Question: Is there a way to narrow the select handles.
for instance

Narrowing down the actual handles on the right?
Thanks
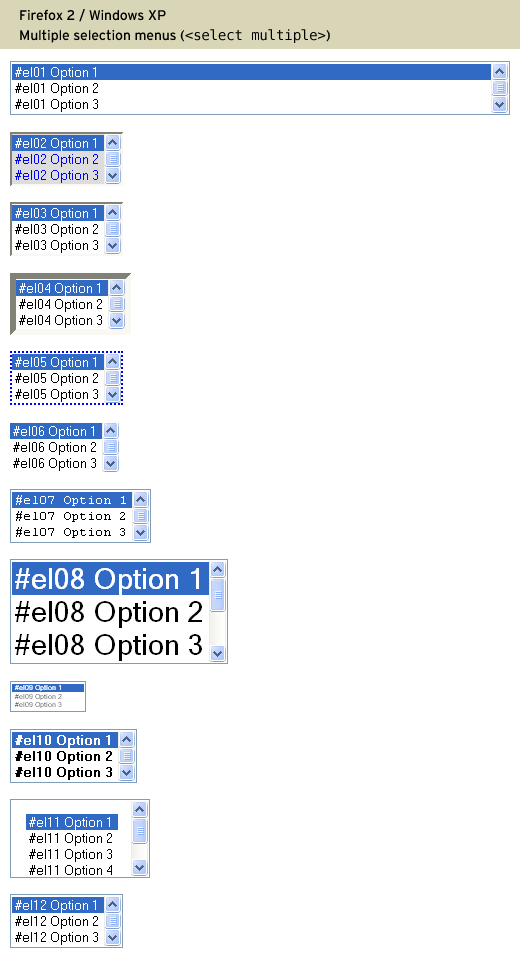
Answer: You need to change the width css property on the select tag, or left it as auto